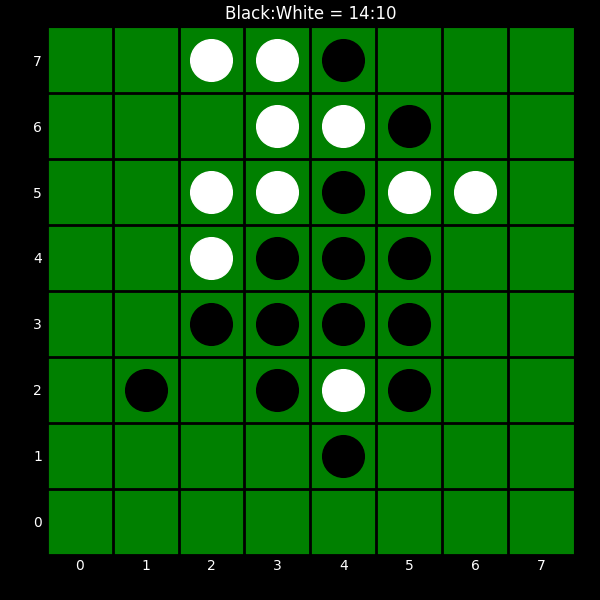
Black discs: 14
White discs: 10